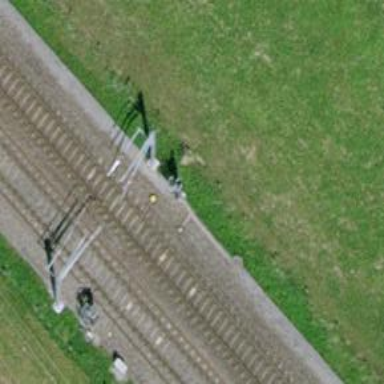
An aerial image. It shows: Railway signal.